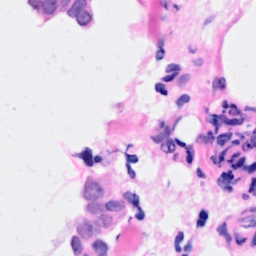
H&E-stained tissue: Breast